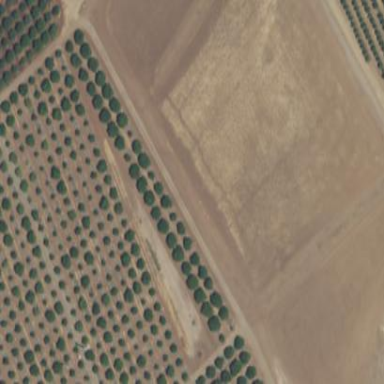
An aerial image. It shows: Orange orchard with beautiful orange trees.